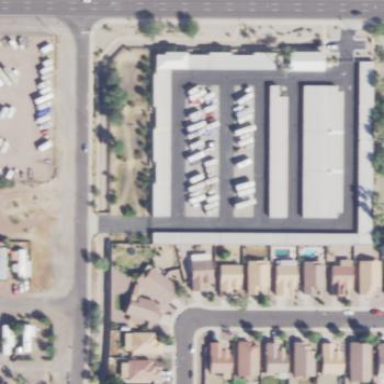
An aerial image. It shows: Group of garages.